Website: home-depot
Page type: customer-info-address
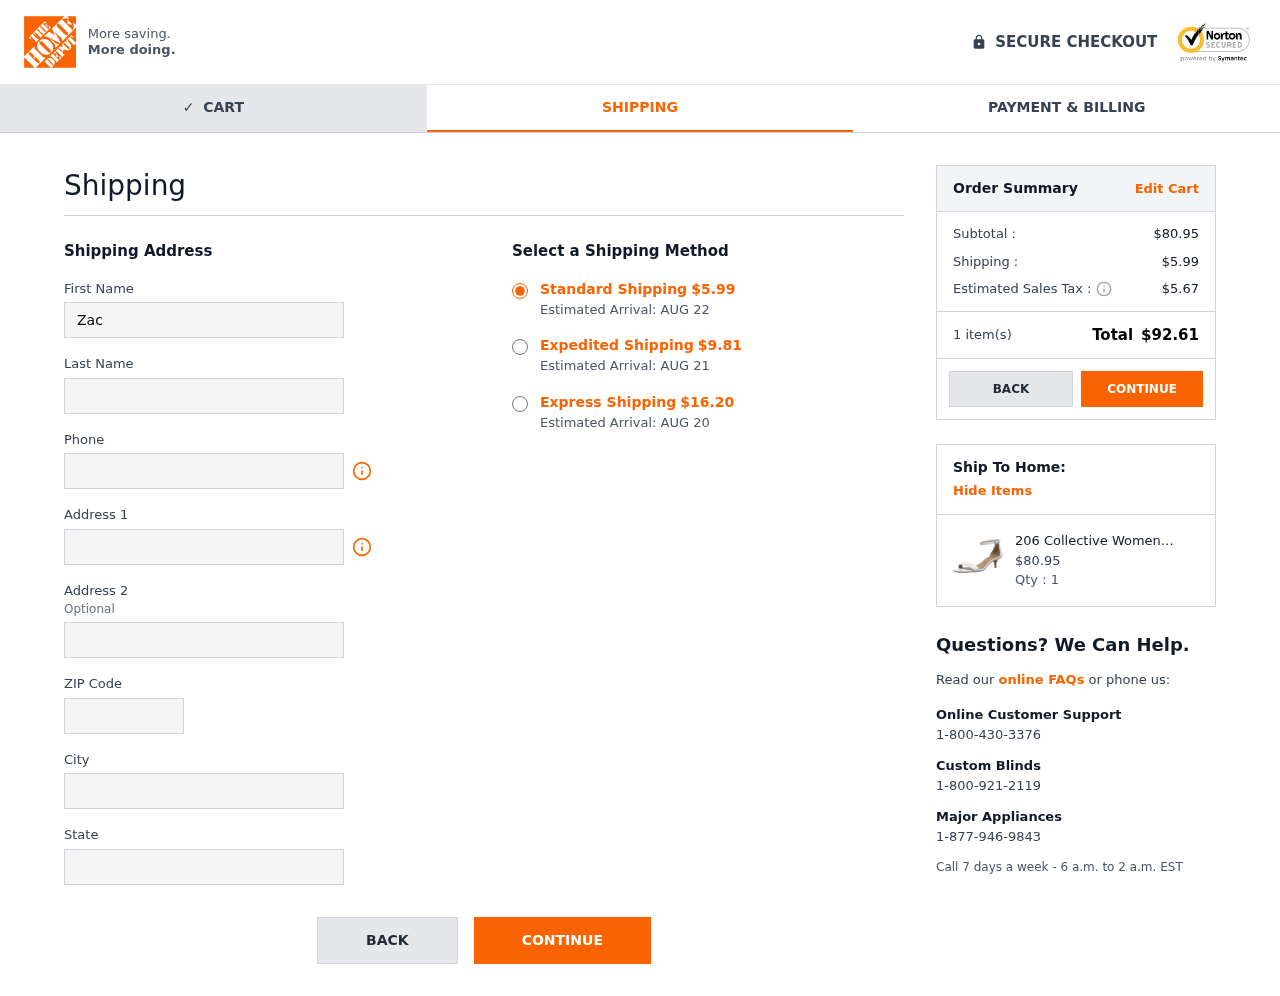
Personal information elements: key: PII_CITY
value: Lake Nicole
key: PII_FIRSTNAME
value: Zachary
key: PII_LASTNAME
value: Hopkins
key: PII_PHONE
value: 6338420374
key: PII_POSTCODE
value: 42902
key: PII_STATE
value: Utah
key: PII_STREET
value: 0476 Jones Harbors Suite 437
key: PII_STREET2
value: Suite 172
Product elements: key: PRODUCT1_NAME
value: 206 Collective Women's Eve Stiletto Heel Dress Sandal-Low Heeled
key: PRODUCT1_PRICE
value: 80.95
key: PRODUCT1_QUANTITY
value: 1
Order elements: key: ORDER_SHIPPING_COST
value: $5.99
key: ORDER_DELIVERY_DATE
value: Estimated Arrival: AUG 22
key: ORDER_SHIPPING_COST_EXPEDITED
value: $9.81
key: ORDER_DELIVERY_DATE_EXPEDITED
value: Estimated Arrival: AUG 21
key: ORDER_SHIPPING_COST_EXPRESS
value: $16.20
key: ORDER_DELIVERY_DATE_EXPRESS
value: Estimated Arrival: AUG 20
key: ORDER_SUBTOTAL
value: $80.95
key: ORDER_TAX
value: $5.67
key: ORDER_NUM_ITEMS
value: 1 item(s)
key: ORDER_TOTAL
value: $92.61